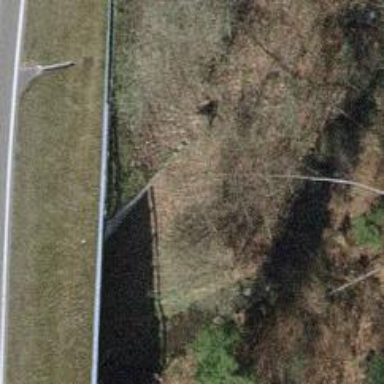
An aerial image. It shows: Retaining wall.